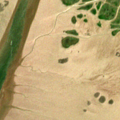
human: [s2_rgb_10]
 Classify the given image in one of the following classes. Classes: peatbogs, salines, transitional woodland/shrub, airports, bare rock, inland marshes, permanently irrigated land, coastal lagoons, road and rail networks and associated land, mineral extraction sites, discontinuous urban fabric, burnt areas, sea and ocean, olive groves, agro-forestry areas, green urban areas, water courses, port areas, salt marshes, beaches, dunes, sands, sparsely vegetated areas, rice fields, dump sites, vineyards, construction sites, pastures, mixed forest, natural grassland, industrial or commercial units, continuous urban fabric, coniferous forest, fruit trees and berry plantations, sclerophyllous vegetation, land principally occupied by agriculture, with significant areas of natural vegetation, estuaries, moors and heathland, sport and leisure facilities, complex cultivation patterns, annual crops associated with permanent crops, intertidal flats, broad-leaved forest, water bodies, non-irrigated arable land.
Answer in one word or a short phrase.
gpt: continuous urban fabric